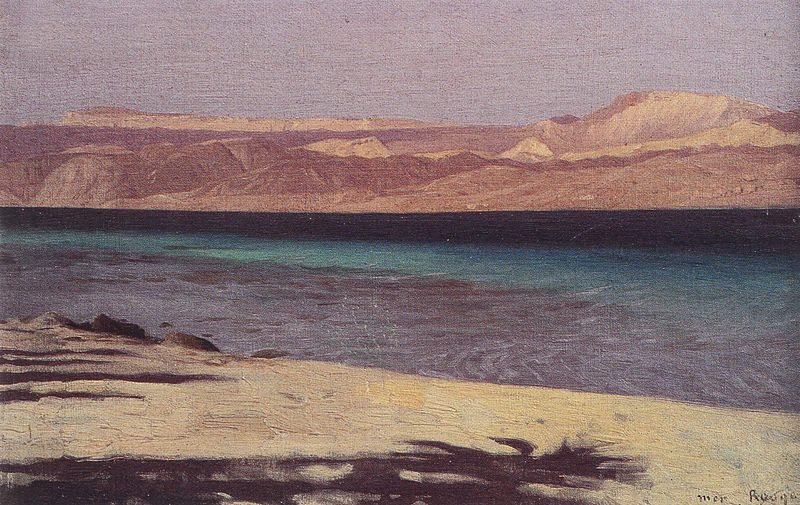
Titel: Das rote Meer
Künstler: Jean-Léon Gérôme
Institution: Vesoul, Musée Georges Garret
Schlagwörter: berg, blau, felsen, gemälde, himmel, meer, schatten, wasser, wolken, aquarell, fluss, gelb, landschaft, sand, see, ufer, licht, türkis, eis, schnee, beige, malerei, stein, steine, signatur, öl, flusslauf, horizont, hügel, natur, norden, pastos, sonne, rosa, rouge, küste, strand, wellen, nachmittag, berge, düne, dünen, gebirge, wüste, farbe, grafik, sandbank, duktus, tapete, streifen, palme, oase, heiss, watt, urlaub, sonnig, pinselduktus, schattenwurf, karg, balu, mittelmeer, ägypten, meerbusen, nil, sandberg, ronge, mittelmehr, wüßte, süste, kste